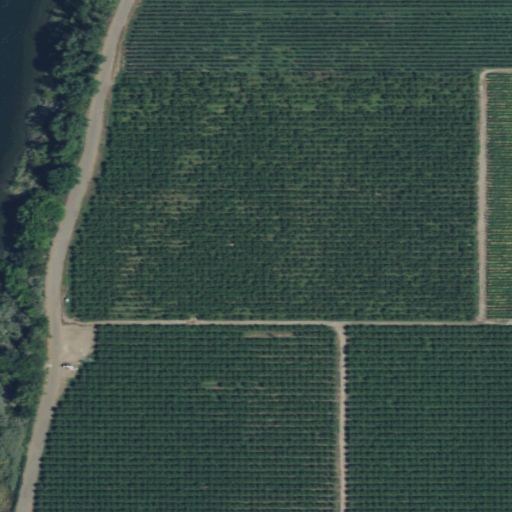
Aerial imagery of plain(s) in Washington named Taylor Flat containing cultivated crops, low intensity development, open water, open development, medium intensity development, herbaceous wetlands, and woody wetlands